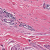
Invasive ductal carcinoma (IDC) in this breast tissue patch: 0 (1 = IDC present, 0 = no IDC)